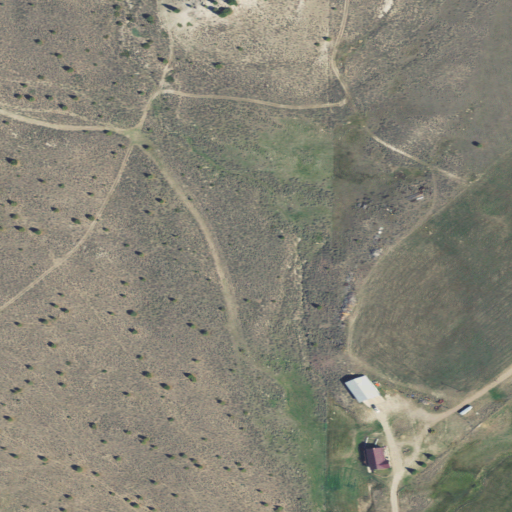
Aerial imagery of valley in Montana named Butcher Gulch containing shrub, grassland, and open development